Question: i am using pre tag to display some text using bootstrap 4. So the problem is that it is introducing spaces which shows the text slider. I want to remove that please i need your help. I am still new to bootstrap.
[
'''
<div class="row">
<div class="col-md-3">
<pre>
&lt;p&gt;I love programming!&lt;/p&gt;
&lt;p&gt;This paragraph is on my landing page&lt;/p&gt;
&lt;br/&gt;
&lt;br/&gt;
&lt;p&gt;Bootstrap by example&lt;/p&gt;
</pre>
</div>
<div class="col-md-9">
<img src="imgs/center.png" class="img-responsive">
</div>
</div> '''
'''
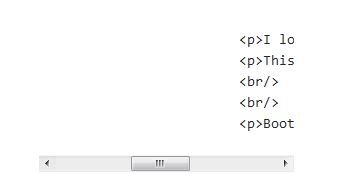
Answer: i run your code and found that problem is just because of too much space on left hand side
'''
<div class="row">
<div class="col-md-3">
<pre>
&lt;p&gt;I love programming!&lt;/p&gt;
&lt;p&gt;This paragraph is on my landing page&lt;/p&gt;
&lt;br/&gt;
&lt;br/&gt;
&lt;p&gt;Bootstrap by example&lt;/p&gt;
</pre>
</div>
</div>
'''